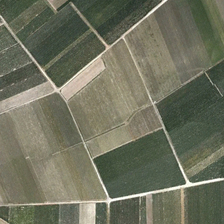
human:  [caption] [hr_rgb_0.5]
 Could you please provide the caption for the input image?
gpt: there are some white trails around the farm .

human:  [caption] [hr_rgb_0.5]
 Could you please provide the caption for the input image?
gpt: green fields planted a large number of small seedlings .

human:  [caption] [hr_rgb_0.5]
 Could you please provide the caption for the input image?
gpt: there are some white trails around the farm .

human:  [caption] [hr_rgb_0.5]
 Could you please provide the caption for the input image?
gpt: green fields planted a large number of small seedlings .

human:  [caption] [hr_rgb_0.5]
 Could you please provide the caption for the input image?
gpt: there are some white trails around the farm .